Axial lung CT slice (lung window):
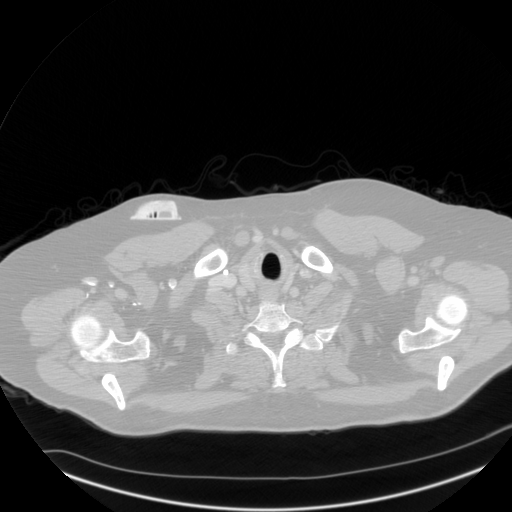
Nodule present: no